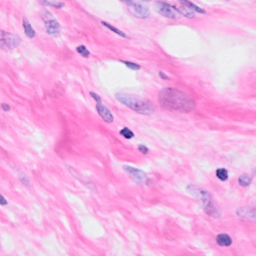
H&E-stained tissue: Breast